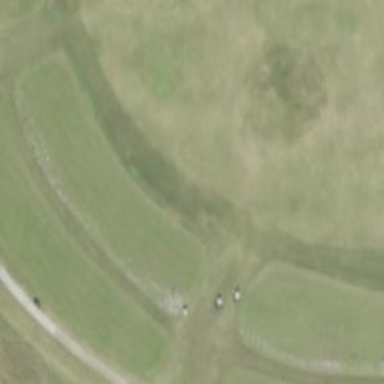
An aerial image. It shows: Golf tee on grassy land.